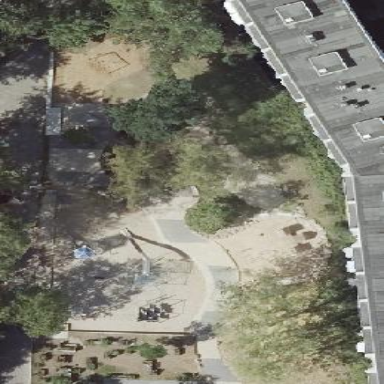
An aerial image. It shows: Playground area for leisure land.